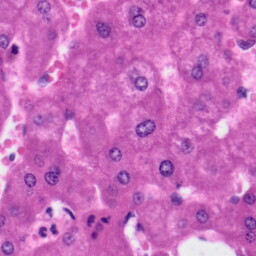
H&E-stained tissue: Liver